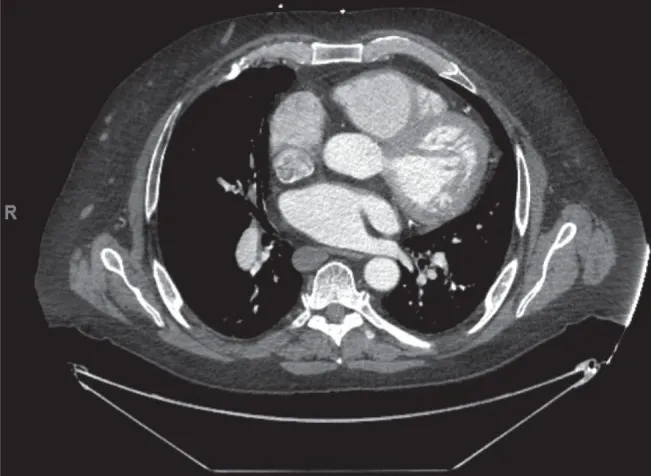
Chest CT with contrast demonstrating the SVC feeding into the right atrium. The descending aorta is seen, but the IVC is not visualized.
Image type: radiology (ct)